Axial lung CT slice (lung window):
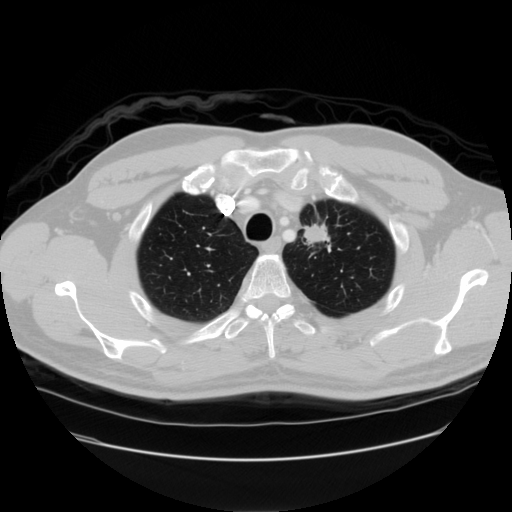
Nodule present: yes
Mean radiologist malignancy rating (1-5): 4.75